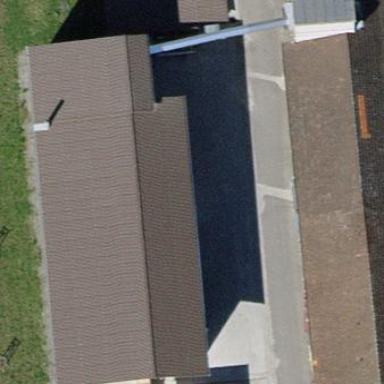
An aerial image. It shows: Industrial building with skillion roof shape.